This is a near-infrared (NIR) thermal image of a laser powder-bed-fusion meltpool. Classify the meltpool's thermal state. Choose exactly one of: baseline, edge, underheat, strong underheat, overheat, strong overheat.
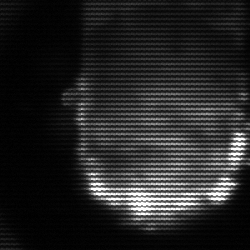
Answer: baseline